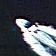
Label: civil